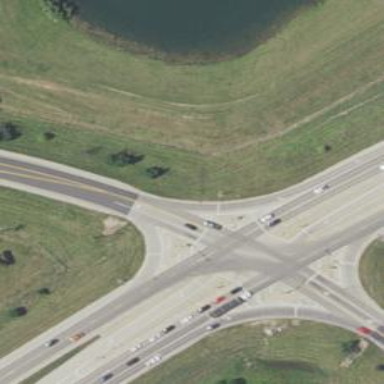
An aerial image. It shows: Asphalt trunk link road.